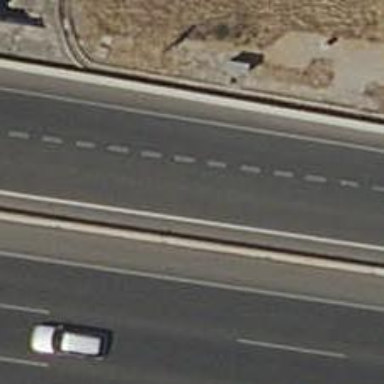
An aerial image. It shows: Asphalt motorway link.